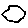
Label: hexagon